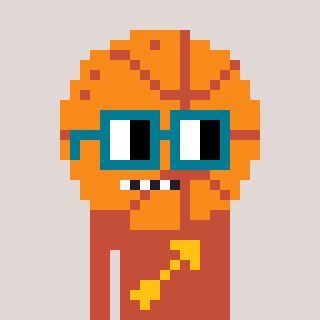
a pixel art character with square dark green glasses, a basketball-shaped head and a rust-colored body on a warm background